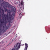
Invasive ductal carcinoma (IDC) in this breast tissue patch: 0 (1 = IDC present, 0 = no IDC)